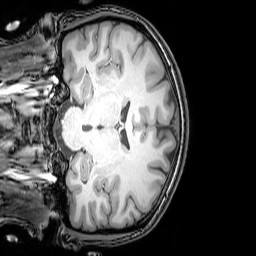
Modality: T1w
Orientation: coronal
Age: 23
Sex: female
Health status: healthy
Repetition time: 0.081 s
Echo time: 0.037 s